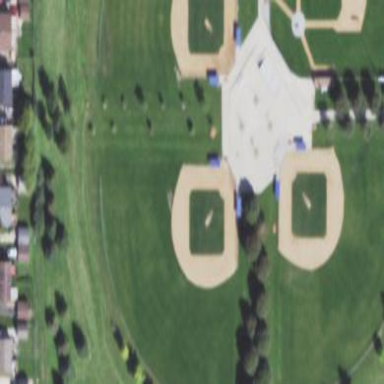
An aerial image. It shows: Baseball pitch for leisure land.